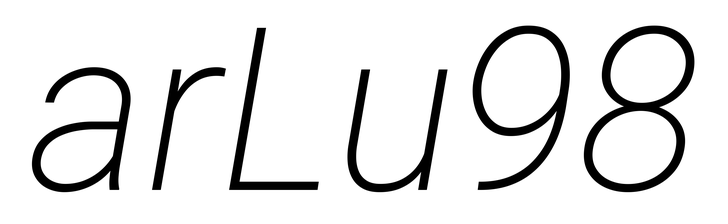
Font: Roboto-Italic_ExtraLight_Italic